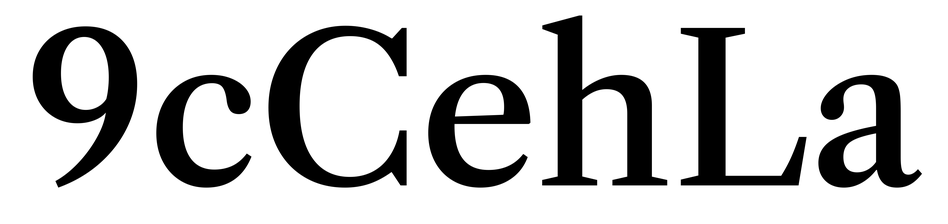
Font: LibreCaslonText_Medium